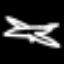
Label: airplane